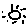
Label: sun